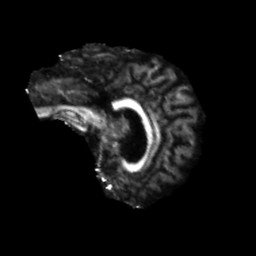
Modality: FA
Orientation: sagittal
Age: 76
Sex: female
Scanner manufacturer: siemens
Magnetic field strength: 3 T
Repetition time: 5.47 s
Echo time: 0.0854 s